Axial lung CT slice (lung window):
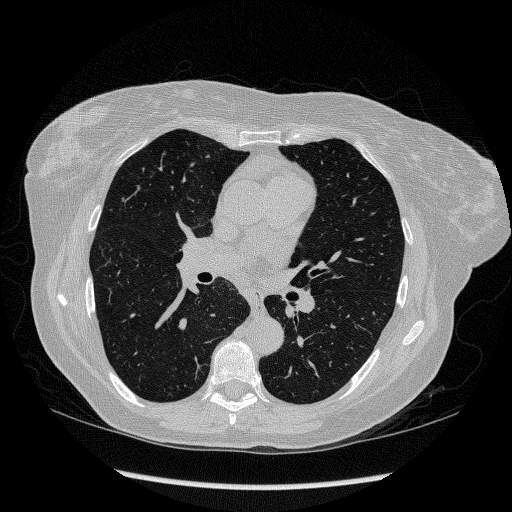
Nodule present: no